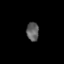
Tissue: skin
Cell type: Epithelial cells
Senescence score: 0.2297
Nuclear area (px): 225
Mean DAPI intensity: 94.822